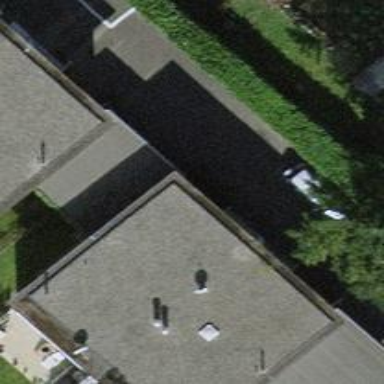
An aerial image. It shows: View of roof of building.